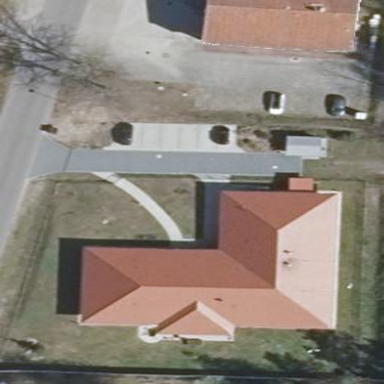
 painted in yellow with red hipped roof. The building has multiple parts."